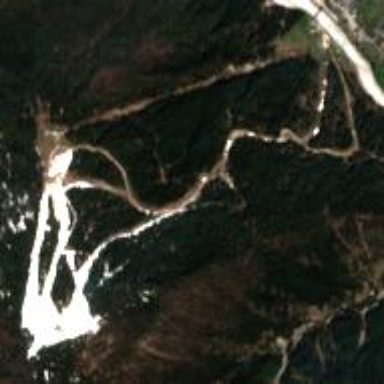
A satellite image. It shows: Area designated for winter sports.